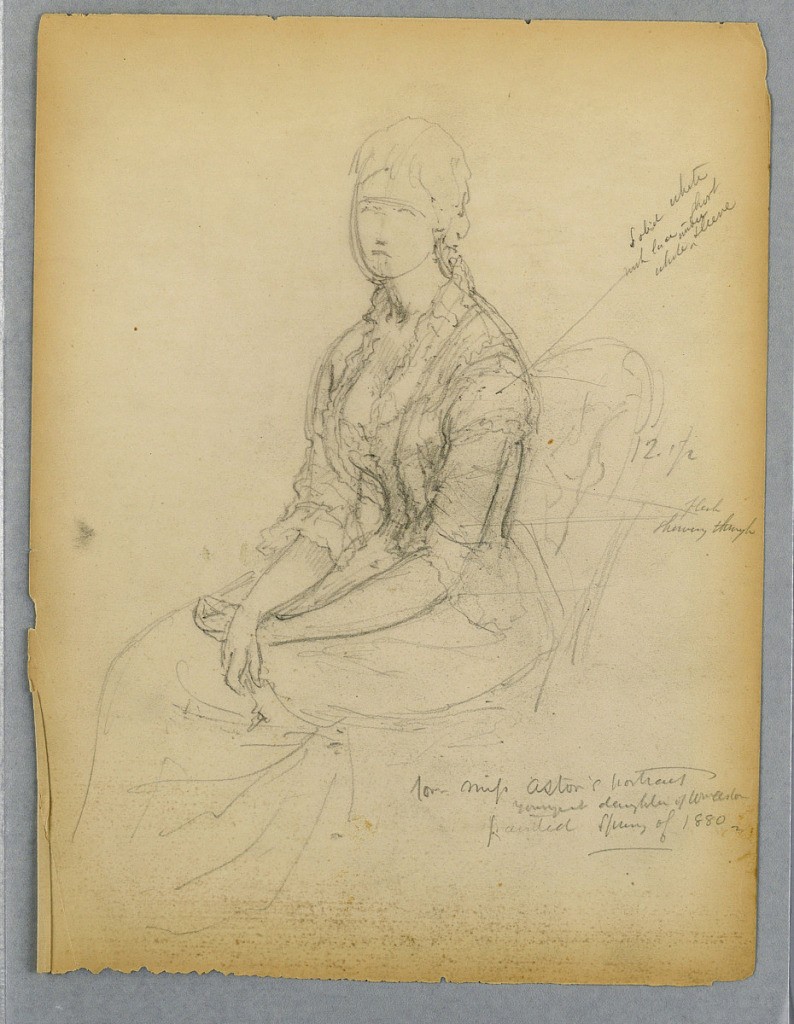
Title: Sketch for Portrait of Miss Astor
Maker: Daniel Huntington, American, 1816–1906
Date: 1880
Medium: Graphite on paper
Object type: Drawing
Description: Woman seated with her hands crossed. She is turned toward the left. Verso: Sketch of a right hand.